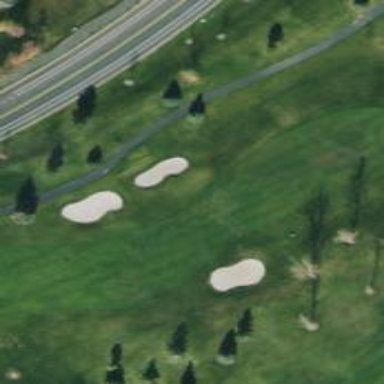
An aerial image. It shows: View of golf hole.